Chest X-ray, AP view. Patient: 25 years old, sex F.
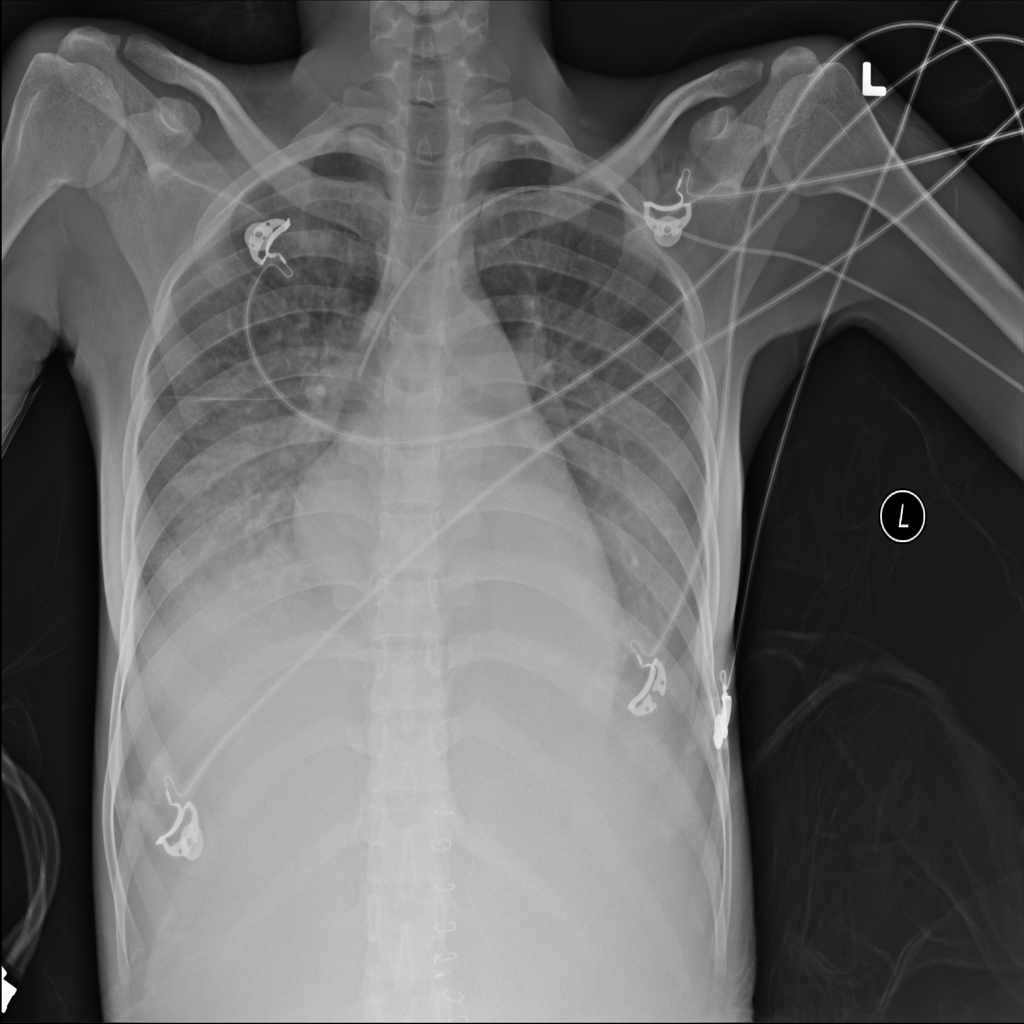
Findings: Effusion, Infiltration